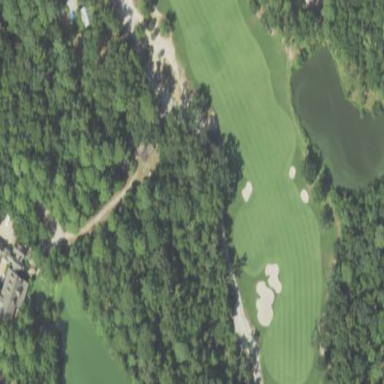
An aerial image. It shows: Grassy area designated as golf fairway.